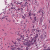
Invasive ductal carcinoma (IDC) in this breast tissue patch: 1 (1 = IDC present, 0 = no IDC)